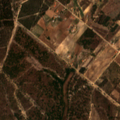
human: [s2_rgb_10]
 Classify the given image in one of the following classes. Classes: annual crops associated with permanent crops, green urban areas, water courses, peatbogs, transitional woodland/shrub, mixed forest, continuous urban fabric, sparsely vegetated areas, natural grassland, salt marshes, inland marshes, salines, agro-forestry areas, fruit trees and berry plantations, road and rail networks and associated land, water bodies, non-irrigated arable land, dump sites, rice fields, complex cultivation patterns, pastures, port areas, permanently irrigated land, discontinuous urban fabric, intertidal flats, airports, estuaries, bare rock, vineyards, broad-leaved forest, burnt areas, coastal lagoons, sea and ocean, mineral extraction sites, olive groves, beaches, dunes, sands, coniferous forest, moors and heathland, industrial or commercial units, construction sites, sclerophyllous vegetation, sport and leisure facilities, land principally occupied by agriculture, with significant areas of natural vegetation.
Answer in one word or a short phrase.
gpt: complex cultivation patterns, broad-leaved forest, mixed forest